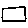
Label: square